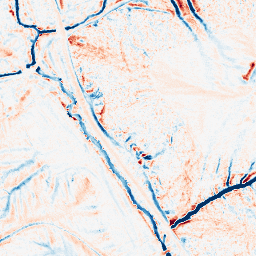
Category: edge_preserving
Decomposition family: median
Decomposition parameters: size: 11
Upsampling method: bspline
Upsampling parameters: scale: 8
Upsampling scale: 8